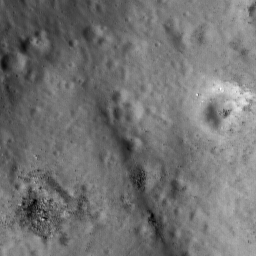
Host type: background_regolith
Lunar coordinates: latitude nan, longitude nan